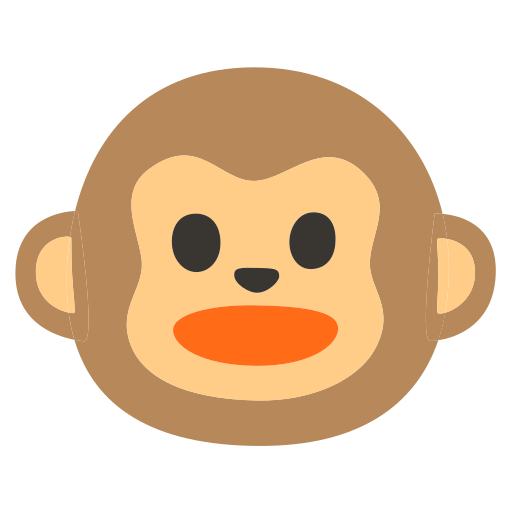
Emoji: 🐵